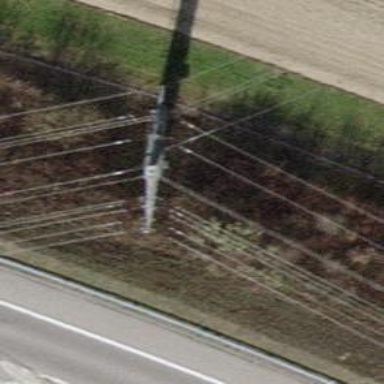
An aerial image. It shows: Towering power structure.